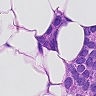
Metastatic tissue present: yes